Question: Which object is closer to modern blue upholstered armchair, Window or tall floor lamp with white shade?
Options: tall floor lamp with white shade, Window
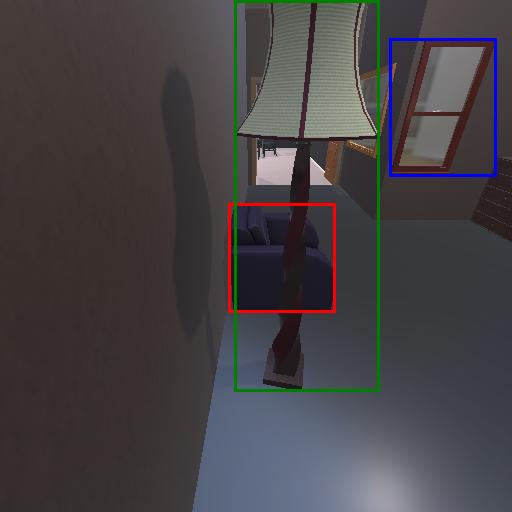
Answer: tall floor lamp with white shade